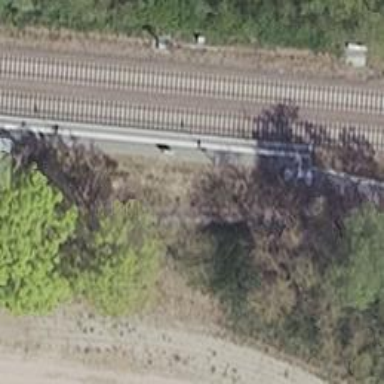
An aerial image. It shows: Track road with grade3 tracktype.